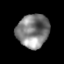
Tissue: prostate
Cell type: T cells
Senescence score: 0.3317
Nuclear area (px): 1050
Mean DAPI intensity: 129.162